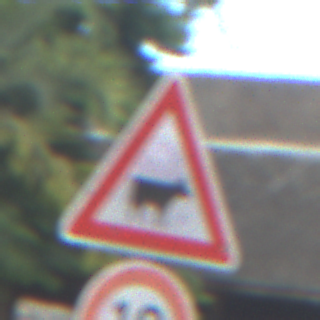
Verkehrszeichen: ViehtriebLinks
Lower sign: Geschwindigkeit10
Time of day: MorningAfternoon
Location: Outdoor (Suburban)
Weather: PartlyCloudy
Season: NotSpecified
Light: Natural